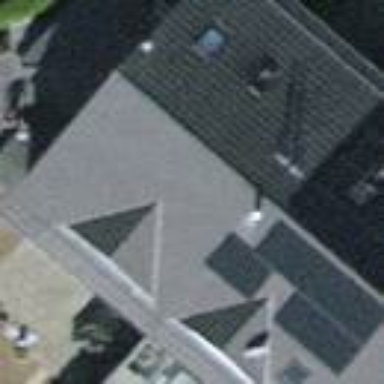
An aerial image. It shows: Semi-detached house with flat roof.